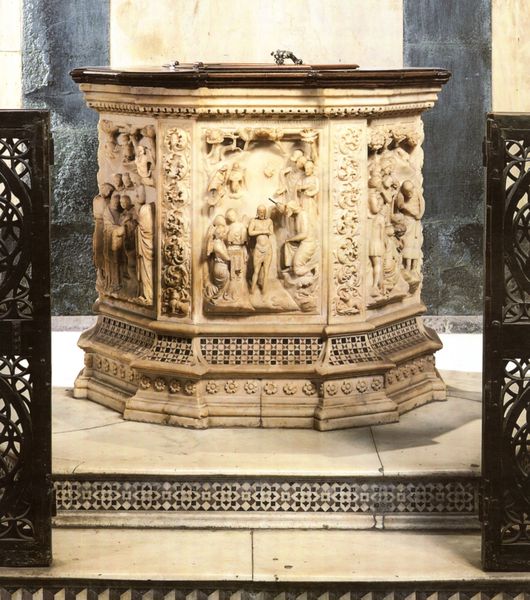
Titel: Taufbecken im Baptisterium von Florenz
Künstler: Orcagna
Standort: Florenz, Baptisterium (EU - I - Toskana)
Schlagwörter: wasser, blume, blumen, fenster, marmor, szene, tür, rosen, zaun, muster, wand, band, geschichte, johannes, stein, täufer, gitter, kirche, personen, brunnen, engel, skulptur, relief, figuren, treppe, dekor, ornamente, stufe, plastik, tor, foto, eisen, deckel, religion, becken, mosaik, sandstein, christus, jesus, heilige, taufe, absperrung, bauwerk, roma, taufbecken, johannes der täufer, weihwasser, steinwand, bandelwerk, skirche